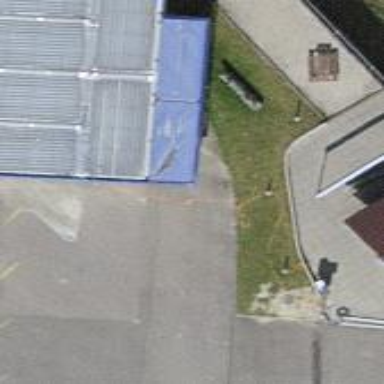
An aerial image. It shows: View of roof of building.